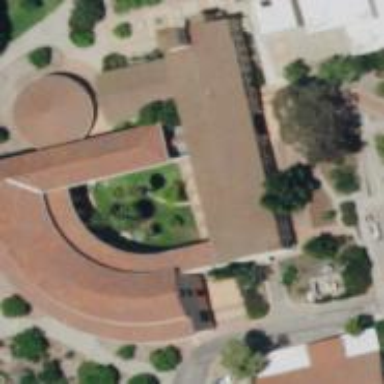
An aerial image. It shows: University building.